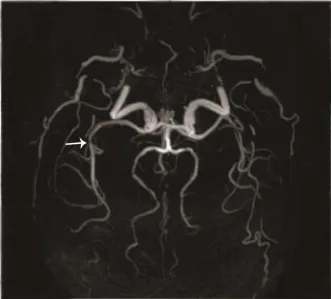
Imageological changes before admission. Magnetic resonance angiography performed in November 2017 showed (E, F) mild stenosis in the right middle cerebral artery.
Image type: radiology (mri)